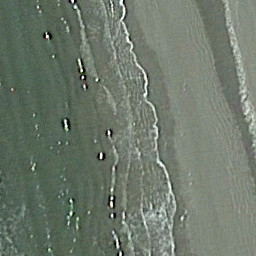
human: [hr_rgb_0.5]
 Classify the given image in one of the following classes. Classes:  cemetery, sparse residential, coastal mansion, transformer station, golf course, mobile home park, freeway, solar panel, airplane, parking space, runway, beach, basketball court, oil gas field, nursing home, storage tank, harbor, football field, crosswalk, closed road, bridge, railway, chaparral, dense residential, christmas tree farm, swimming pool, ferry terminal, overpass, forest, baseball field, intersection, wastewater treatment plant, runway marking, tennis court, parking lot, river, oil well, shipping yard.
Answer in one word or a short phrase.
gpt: beach